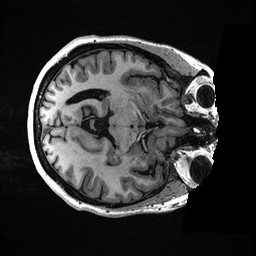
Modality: T1w
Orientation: axial
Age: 48
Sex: female
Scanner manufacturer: ge
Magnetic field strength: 3 T
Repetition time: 0.006952 s
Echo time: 0.00292 s